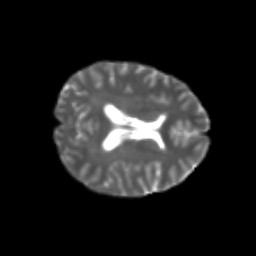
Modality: T2w
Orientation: axial
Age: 24
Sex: female
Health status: healthy
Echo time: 0.074 s